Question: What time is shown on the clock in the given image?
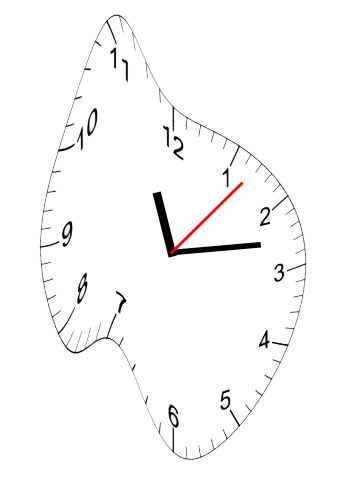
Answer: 11:13:07